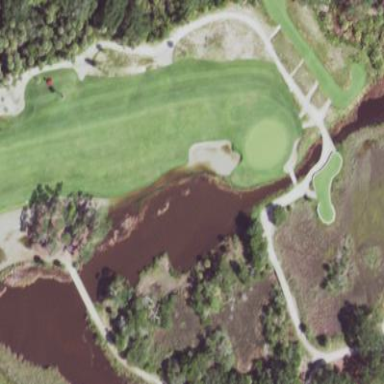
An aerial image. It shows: Grassy area designated as golf fairway.